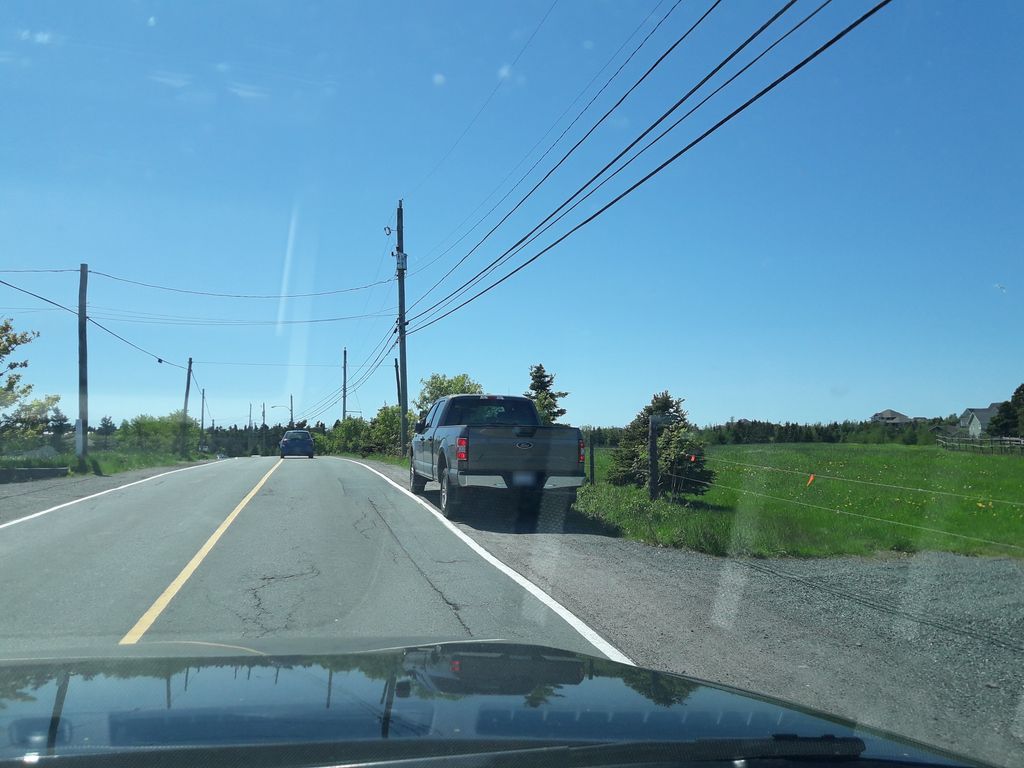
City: st_johns